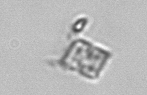
Label: Bacillariophyceae_morphotype1